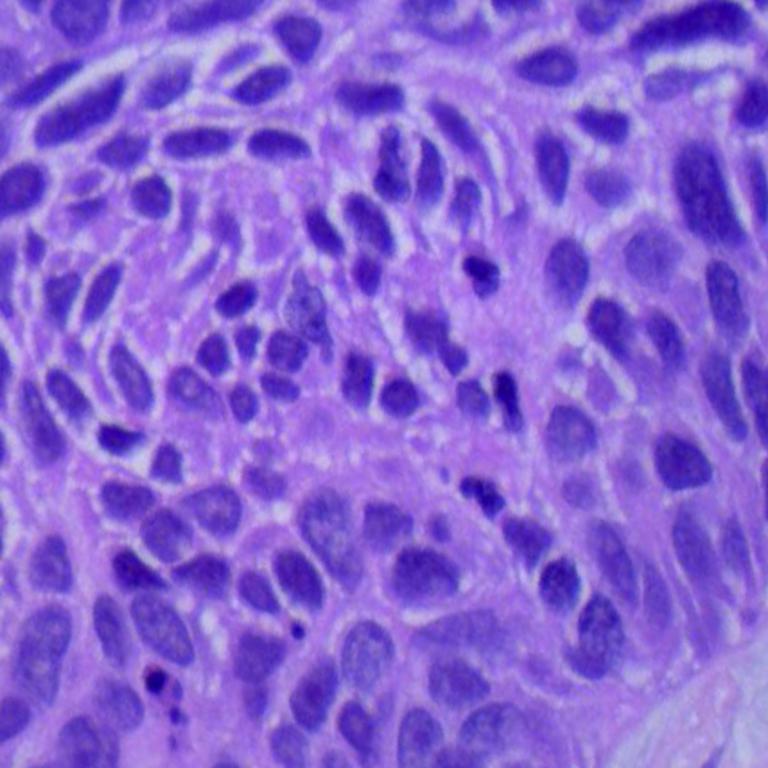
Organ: lung
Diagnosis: squamous carcinomas